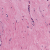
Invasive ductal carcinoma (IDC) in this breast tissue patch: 0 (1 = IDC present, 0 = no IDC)